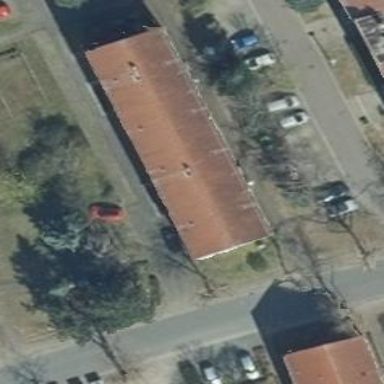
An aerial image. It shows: Gabled roof on building that houses apartments.